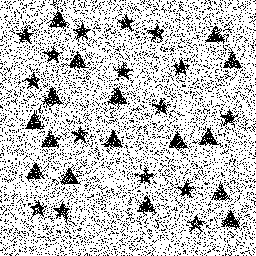
Squares: 0
Triangles: 16
Stars: 16
Total shapes: 32